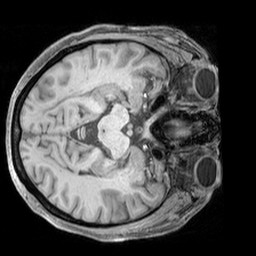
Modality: T1w
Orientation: axial
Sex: female
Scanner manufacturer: siemens
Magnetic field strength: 3 T
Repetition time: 2.3 s
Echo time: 0.00226 s